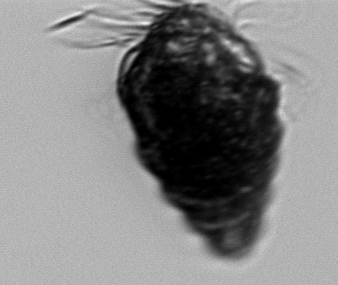
Label: Laboea_strobila